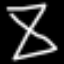
Label: hourglass